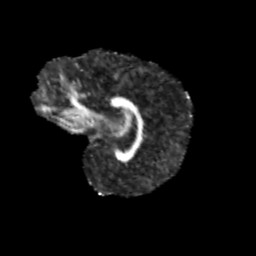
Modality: FA
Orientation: sagittal
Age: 12
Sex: female
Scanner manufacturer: siemens
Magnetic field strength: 3 T
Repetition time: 3.8 s
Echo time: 0.07 s